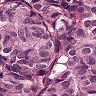
Metastatic tissue present: yes